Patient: sex M, age 62
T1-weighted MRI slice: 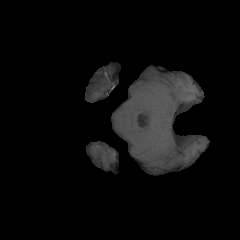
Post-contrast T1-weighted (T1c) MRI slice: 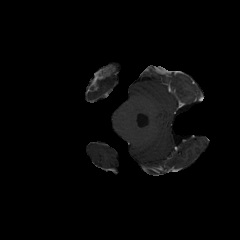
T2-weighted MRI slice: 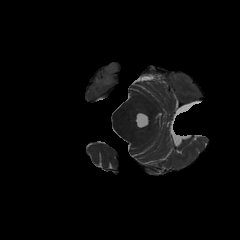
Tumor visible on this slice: yes
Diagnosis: Glioblastoma, IDH-wildtype
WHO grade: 4